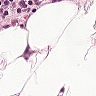
Metastatic tissue present: no